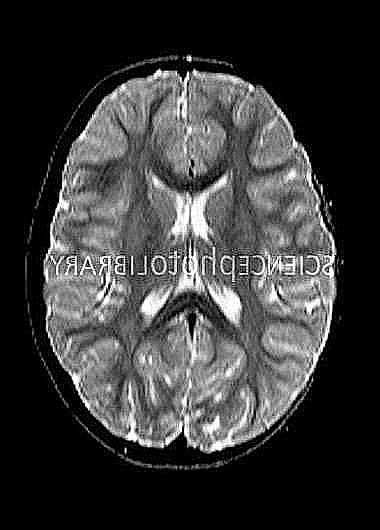
Label: notumor